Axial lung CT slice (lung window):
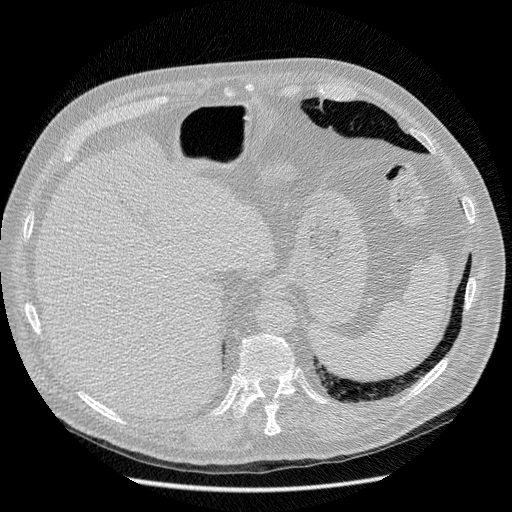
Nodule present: no